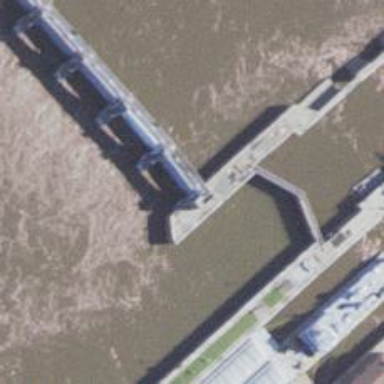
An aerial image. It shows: Dam across waterway.